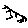
Label: sun